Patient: sex M, age 65
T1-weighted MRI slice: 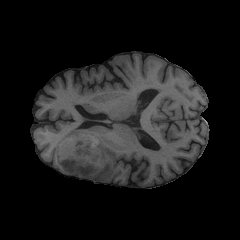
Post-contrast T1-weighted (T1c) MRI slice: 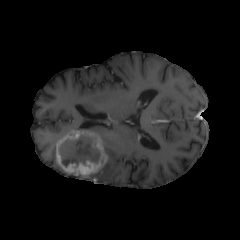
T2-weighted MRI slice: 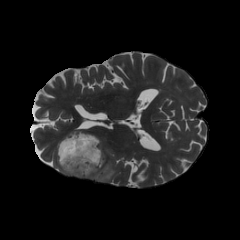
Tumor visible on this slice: yes
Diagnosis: Glioblastoma, IDH-wildtype
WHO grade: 4